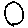
Label: circle